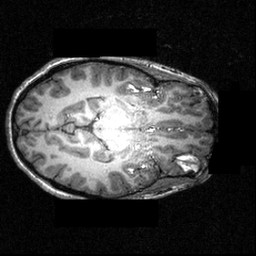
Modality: T1w
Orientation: axial
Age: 21
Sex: female
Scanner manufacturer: siemens
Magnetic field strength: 3.951 T
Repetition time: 1.5 s
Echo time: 0.00335 s